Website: crate-barrel
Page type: customer-info-address
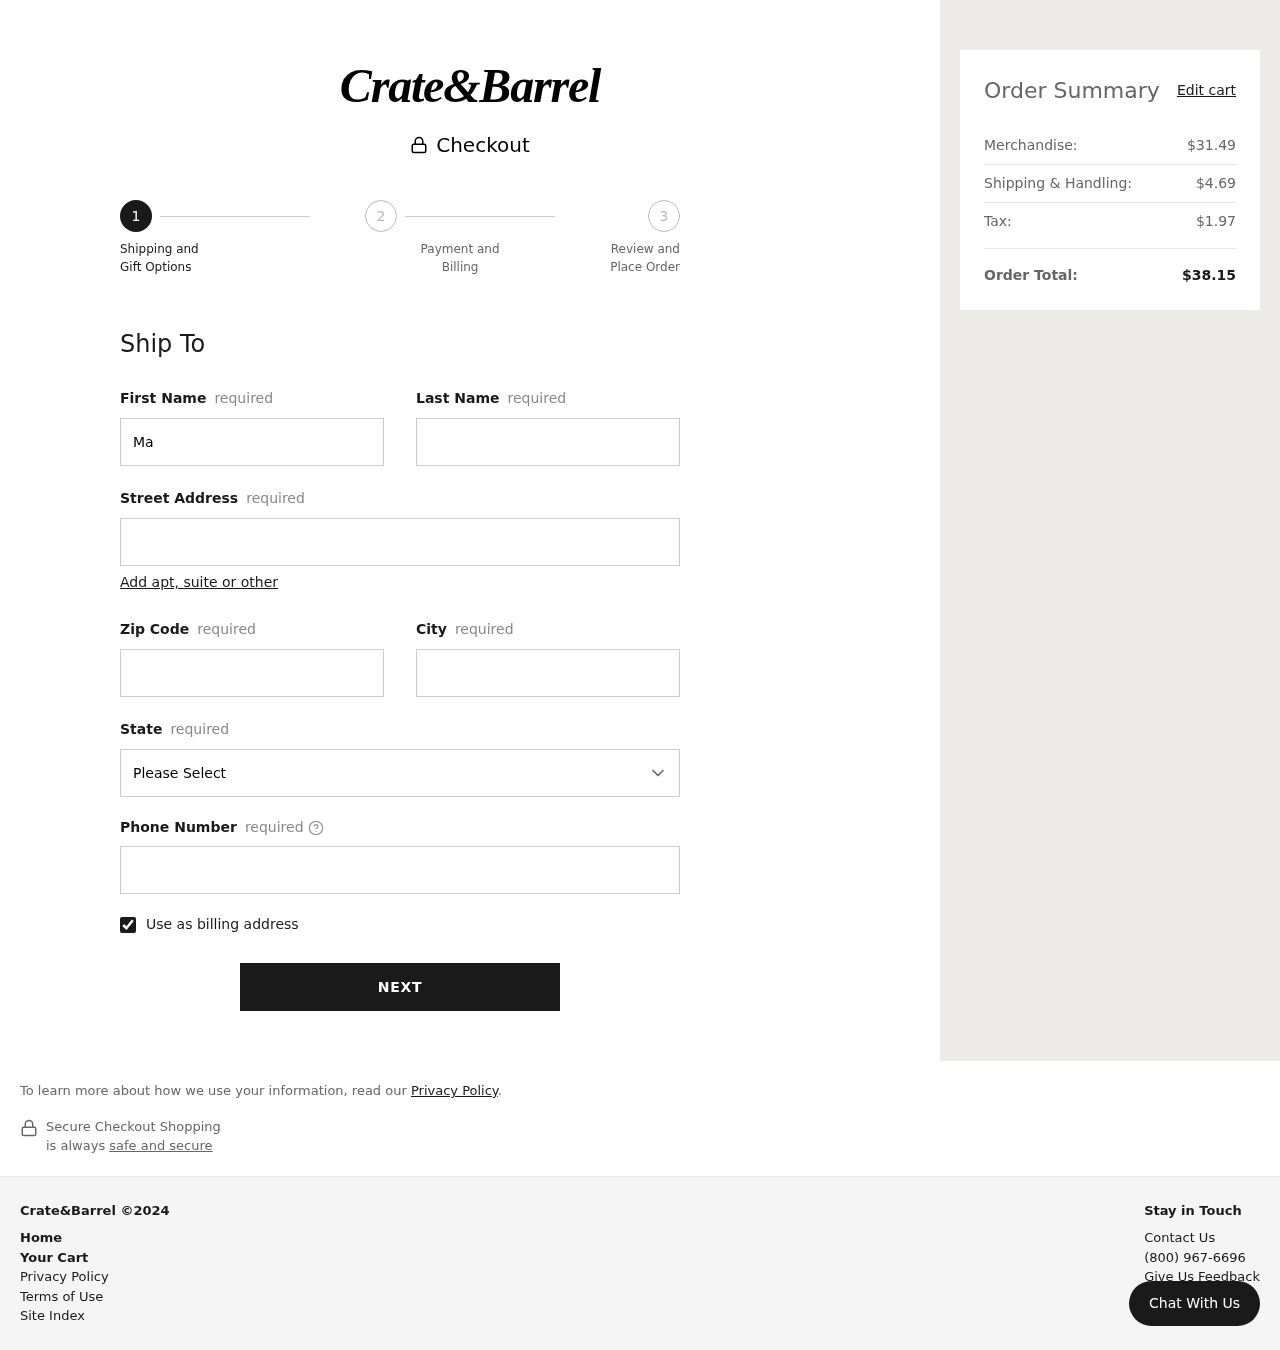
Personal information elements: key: PII_CITY
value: West Emily
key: PII_FIRSTNAME
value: Mary
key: PII_LASTNAME
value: Mitchell
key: PII_PHONE
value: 6643760712
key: PII_POSTCODE
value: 91431
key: PII_STATE
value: North Carolina
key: PII_STREET
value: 737 Heather Loaf Suite 404
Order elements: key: ORDER_SUBTOTAL
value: $31.49
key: ORDER_SHIPPING_COST
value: $4.69
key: ORDER_TAX
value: $1.97
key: ORDER_TOTAL
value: $38.15